Question: I'm using YQL to make cross-domain REST requests in jQuery. I'm getting the XML response I want as a key-value pair in the JSON response.
The request I'm making to is:
'''
http://query.yahooapis.com/v1/public/yql?q=select%20*%20from%20xml%20where%20url%3D%22https%3A%2F%2Fwww.quickbase.com%2Fdb%2Fmain%3Fact%3DAPI_Authenticate%26username%3Dsomething%40intuit.com%26password%3Dsomething%26hours%3D24%22&format=xml&callback=?
'''
The response I'm getting back is:

Now, my question is, how do I parse results[0] as an XML document? Any help would be greatly appreciated.
Thanks and Regards,
Ashwin
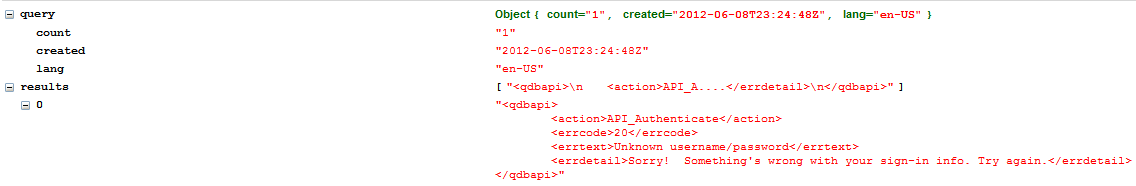
Answer: This worked for me.
'''
if (window.DOMParser)
{
parser=new DOMParser();
xmlDoc=parser.parseFromString(results[0],"text/xml");
}
else
{
xmlDoc=new ActiveXObject("Microsoft.XMLDOM");
xmlDoc.async=false;
xmlDoc.loadXML(results[0]);
}
'''